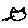
Label: cat